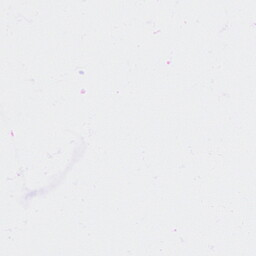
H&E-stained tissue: Breast